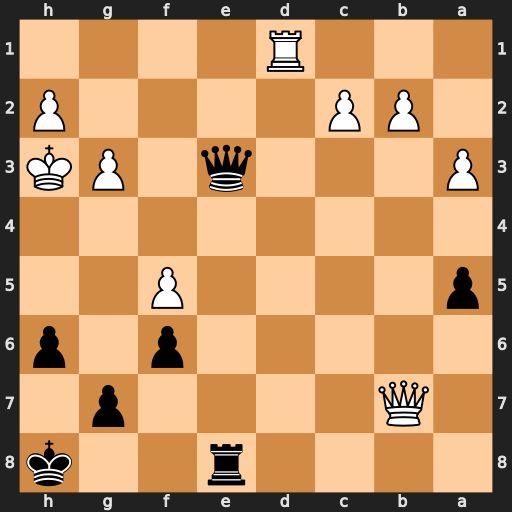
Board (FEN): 4r2k/1Q4p1/5p1p/p4P2/8/P3q1PK/1PP4P/3R4
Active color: b
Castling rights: -
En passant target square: -
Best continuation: Qf2 Qd5 Re2